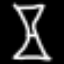
Label: hourglass